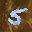
Label: 5